Interaction volume radius: 5 \u00c5
Interaction volume height: 25 \u00c5
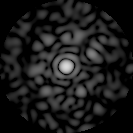
Disorder parameter: 0.8555